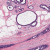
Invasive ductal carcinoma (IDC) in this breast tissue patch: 0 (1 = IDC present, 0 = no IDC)